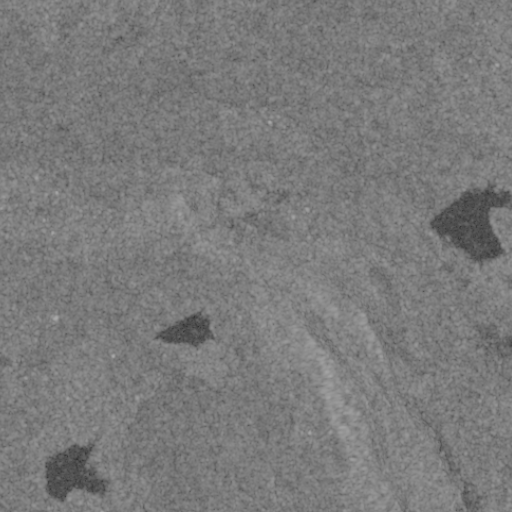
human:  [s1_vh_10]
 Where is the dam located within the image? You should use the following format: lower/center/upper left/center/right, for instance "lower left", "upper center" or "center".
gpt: The dam is located in the lower left of the image.
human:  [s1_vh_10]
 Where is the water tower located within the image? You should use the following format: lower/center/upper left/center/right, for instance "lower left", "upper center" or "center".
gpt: The water tower is located in the center left of the image.
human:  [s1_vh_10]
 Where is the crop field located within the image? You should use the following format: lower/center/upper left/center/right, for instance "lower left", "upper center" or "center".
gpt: There is no crop field in the image.

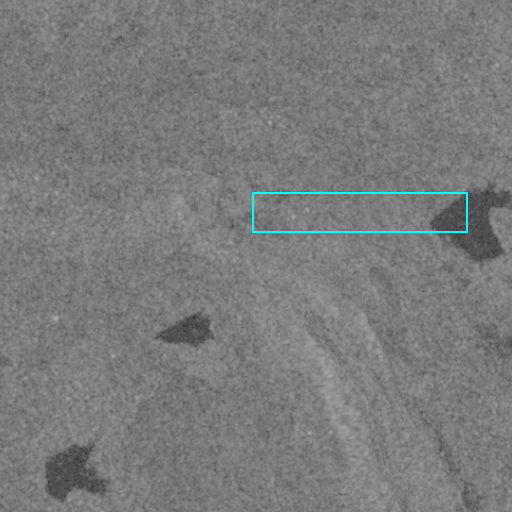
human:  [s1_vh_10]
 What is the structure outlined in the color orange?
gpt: There is no orange outline.
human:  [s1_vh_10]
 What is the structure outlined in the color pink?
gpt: There is no structure outlined in pink.